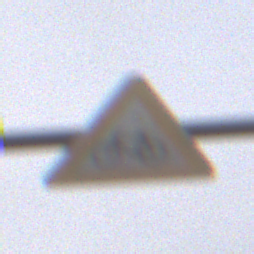
Verkehrszeichen: RadverkehrRechts
Umgebung: Outdoor, RoadRail
Tageszeit: Midday
Wetter: Overcast
Licht: Natural
Jahreszeit: NotSpecified
Kontrast: LowContrast